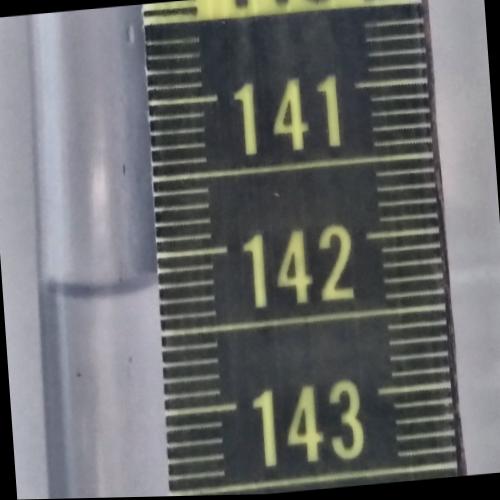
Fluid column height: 142.2 cm